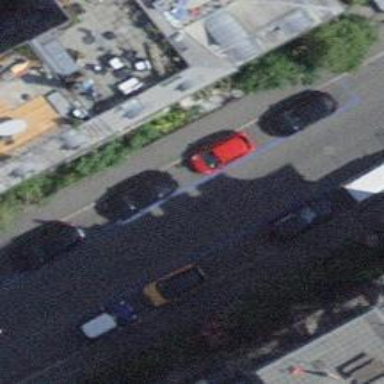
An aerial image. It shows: Parking lane with parallel orientation.